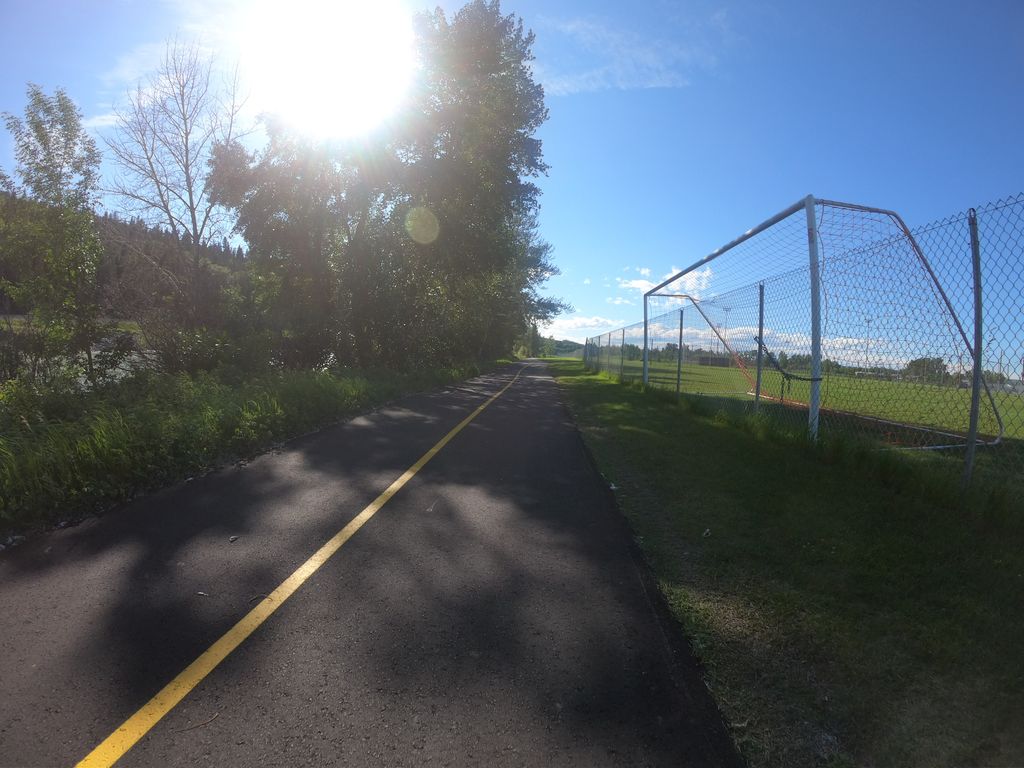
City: calgary